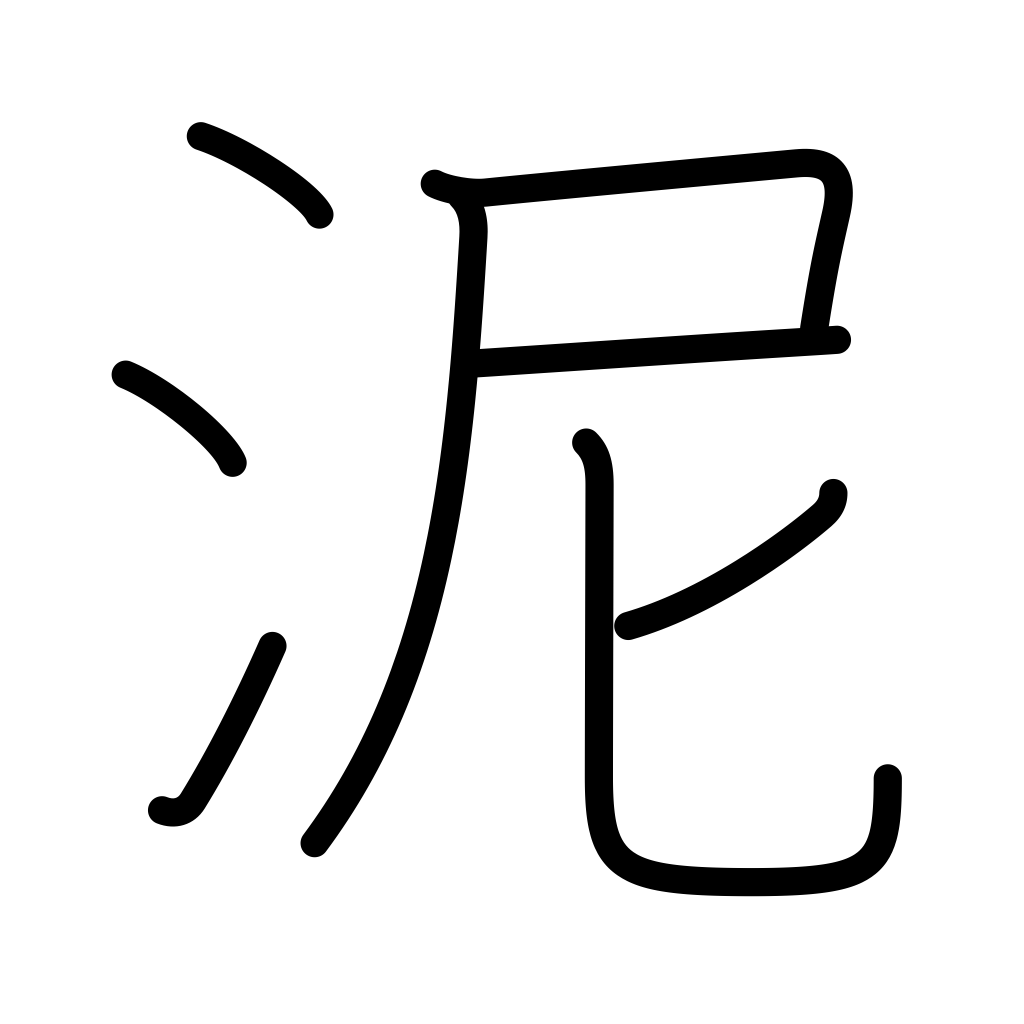
Meaning: mud, mire, adhere to, be attached to